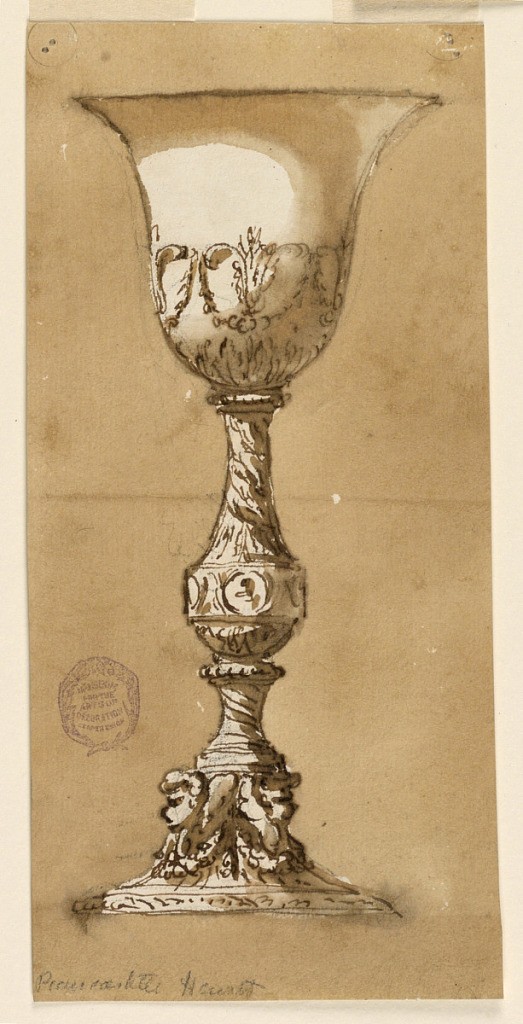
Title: Chalice
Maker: Giuseppe Barberi, Italian, 1746–1809
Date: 1780–1790
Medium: Pen and brown ink, brush and brown wash, graphite on off-white laid paper, lined
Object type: Drawing
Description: Vertical rectangle. The foot is decorated with cherubim above festoons. The stem has the shape of a baluster upon a convex twisted pedestal. Around the lower part of the shaft is a band with circular medallions. The bowl is decorated with a leaf calyx and a row of acanthus calices supporting with the upper scrolls a festoon. Dark colored background.